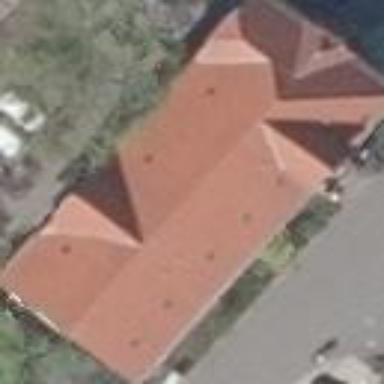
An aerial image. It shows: Hospital building with hipped roof.